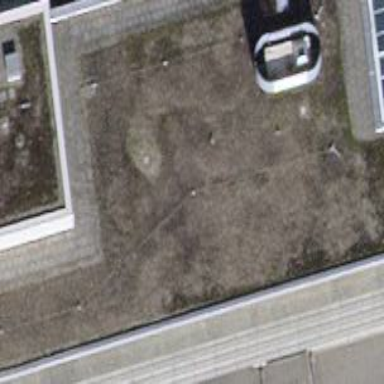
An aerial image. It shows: White building with flat roof.